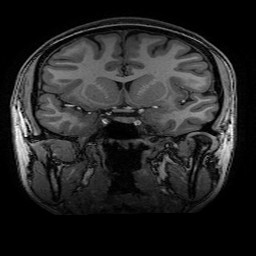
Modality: T1w
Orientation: sagittal
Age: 23
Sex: female
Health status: healthy
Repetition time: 2.53 s
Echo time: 0.0034 s